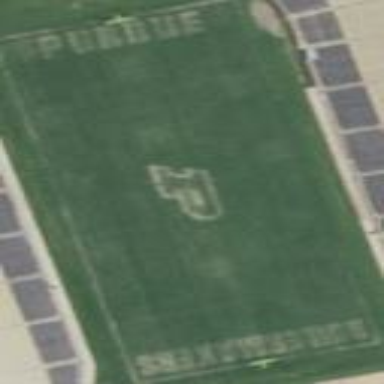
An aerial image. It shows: American football pitch.